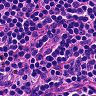
Metastatic tissue present: no